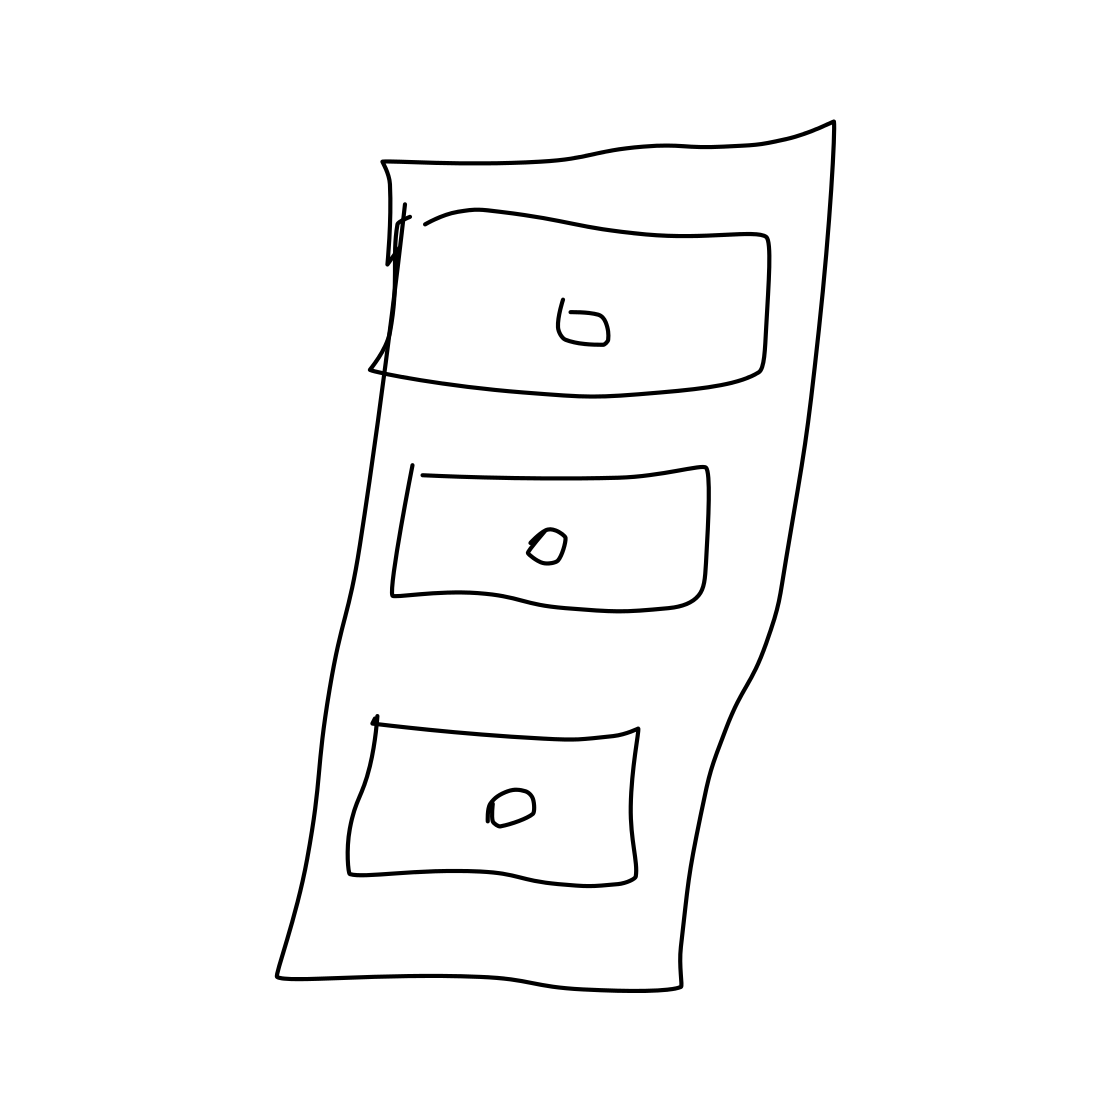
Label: cabinet